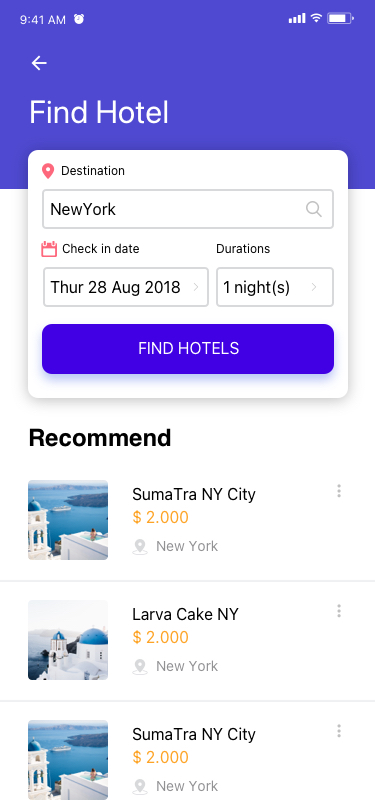
Text in this UI design:
9:41 AM
UI Text/Heading/H4/Hightlight
Find Hotel
Destination
Check in date
Durations
Thur 28 Aug 2018
1 night(s)
FIND HOTELS
NewYork
Recommend
SumaTra NY City
$ 2.000
New York
Comment
SumaTra NY City
$ 2.000
New York
Comment
Larva Cake NY
$ 2.000
New York
Comment
9:41 AM